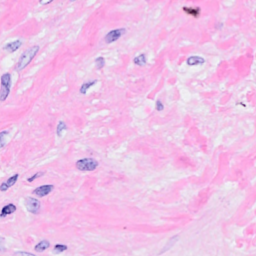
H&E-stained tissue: Breast